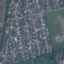
Label: Residential